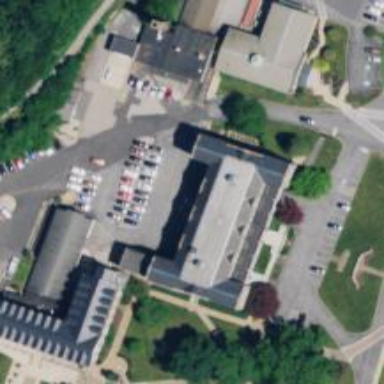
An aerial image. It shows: University building.